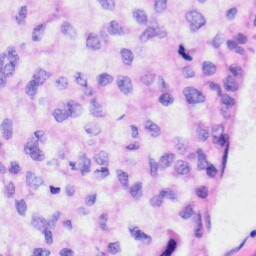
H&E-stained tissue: Liver